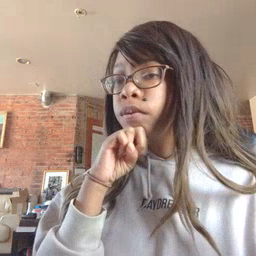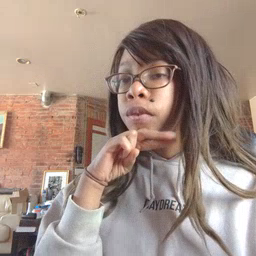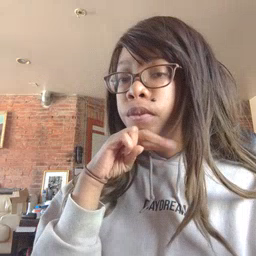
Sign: frog